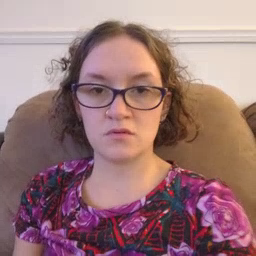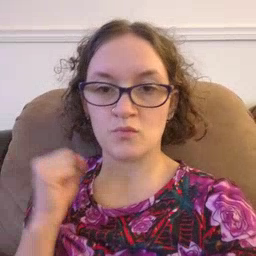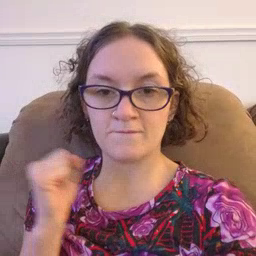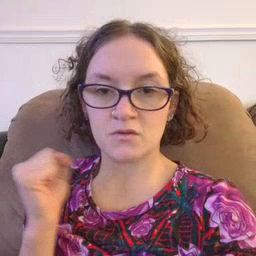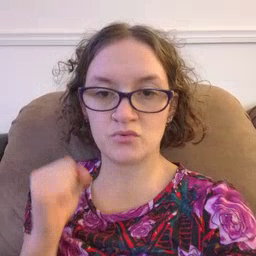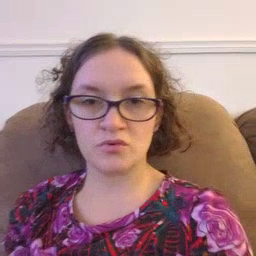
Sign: refrigerator